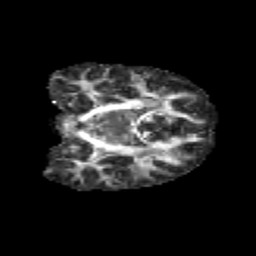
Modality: FA
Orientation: coronal
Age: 11
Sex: male
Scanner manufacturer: siemens
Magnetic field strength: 3 T
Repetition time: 3.8 s
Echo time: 0.07 s